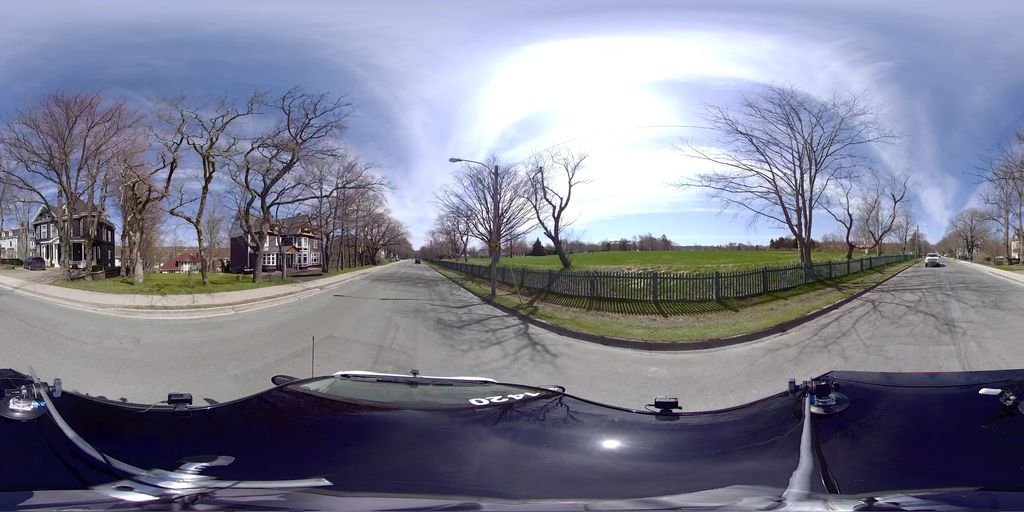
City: st_johns